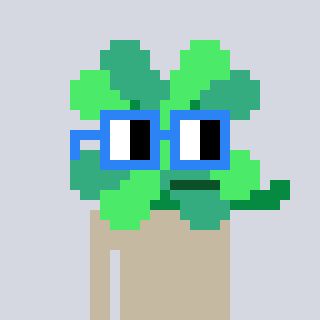
a pixel art character with square blue glasses, a clover-shaped head and a bege-colored body on a cool background